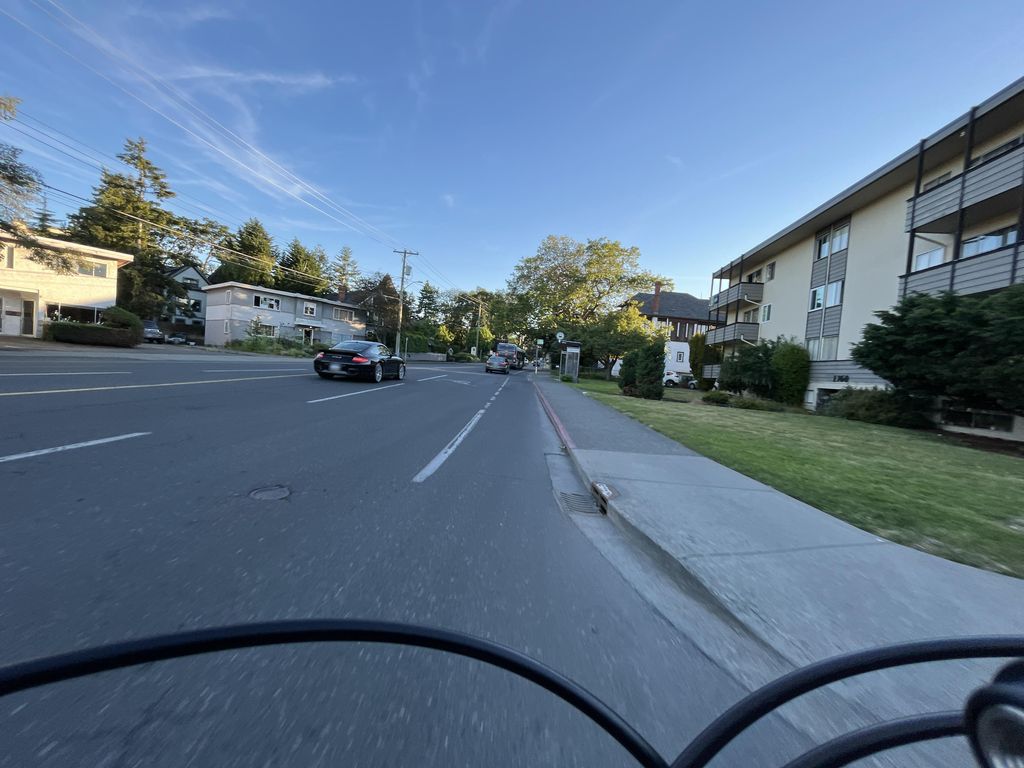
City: victoria